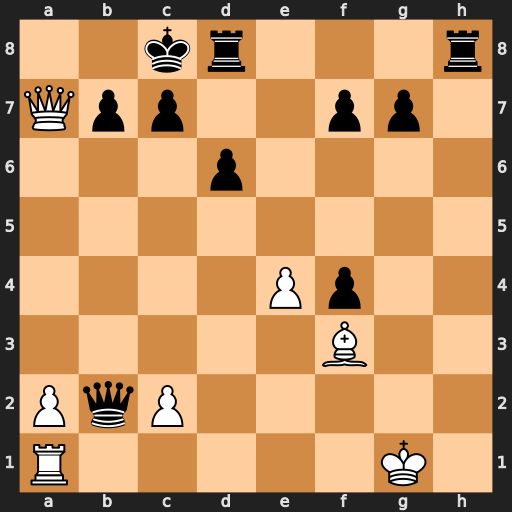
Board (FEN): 2kr3r/Qpp2pp1/3p4/8/4Pp2/5B2/PqP5/R5K1
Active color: w
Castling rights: -
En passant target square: -
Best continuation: Bg4+ f5 Bxf5+ Rd7 Qa8#